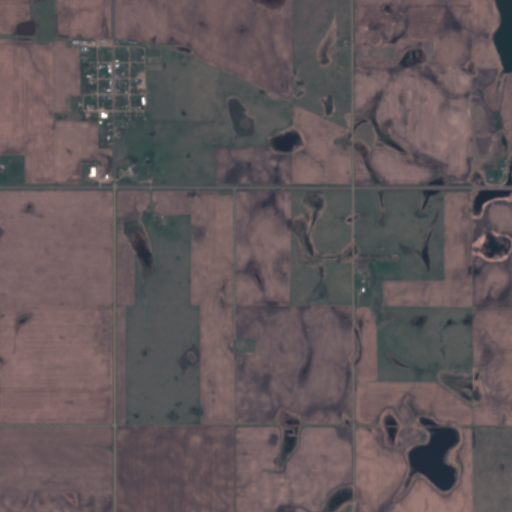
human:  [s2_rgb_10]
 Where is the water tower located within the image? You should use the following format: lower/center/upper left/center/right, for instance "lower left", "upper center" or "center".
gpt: The water tower is located in the upper left of the image.
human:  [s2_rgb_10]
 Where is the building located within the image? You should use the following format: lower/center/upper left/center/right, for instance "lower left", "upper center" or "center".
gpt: The building is located in the upper left of the image.
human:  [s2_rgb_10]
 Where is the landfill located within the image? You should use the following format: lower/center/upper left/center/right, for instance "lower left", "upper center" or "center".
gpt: There is no landfill in the image.